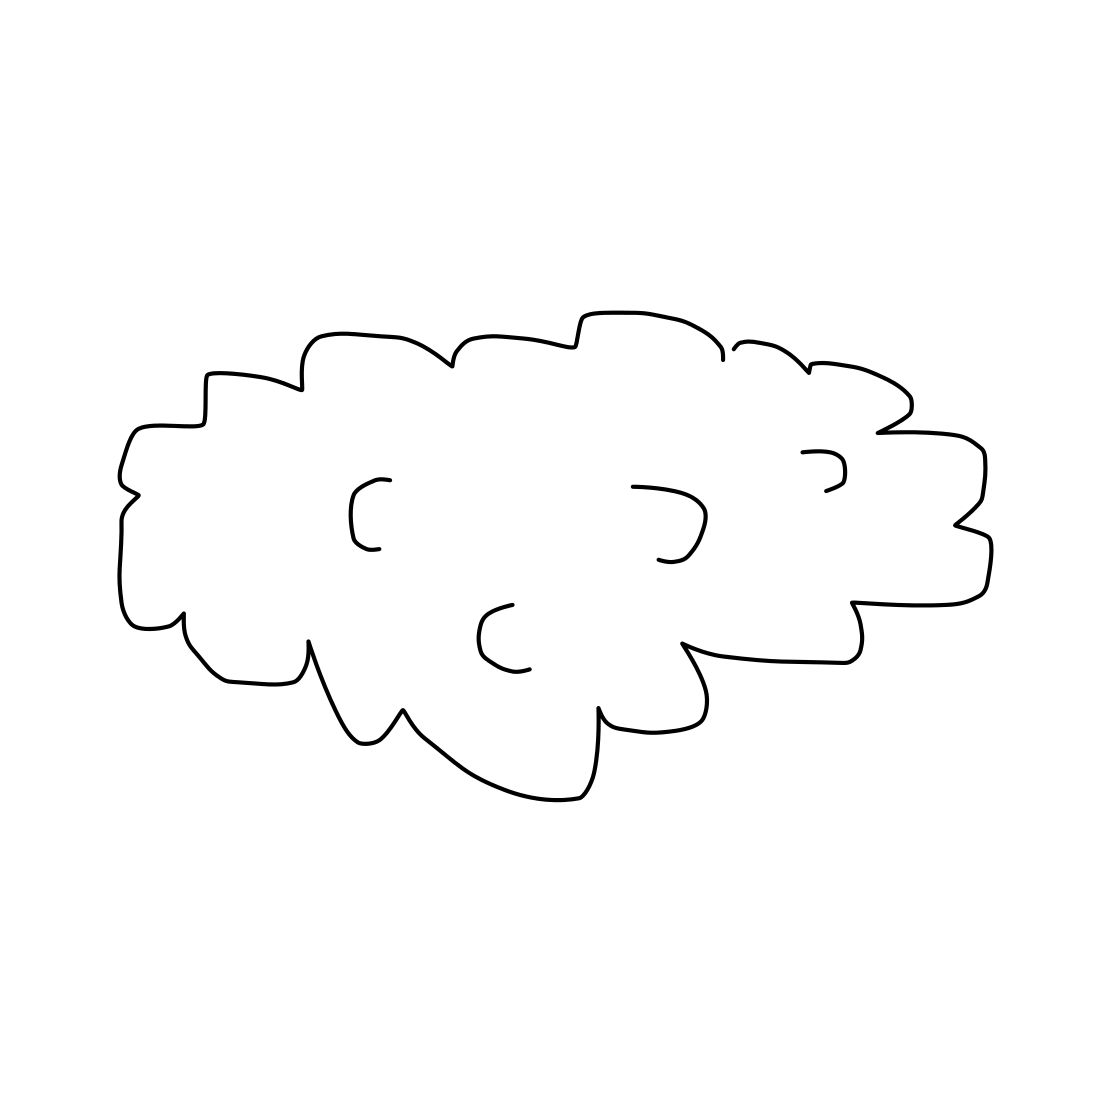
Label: cloud